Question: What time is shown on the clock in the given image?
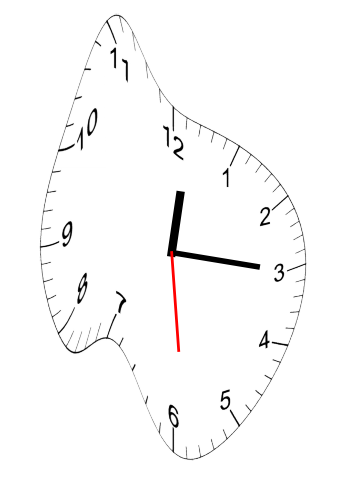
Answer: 12:15:29